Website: walmart
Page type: payment
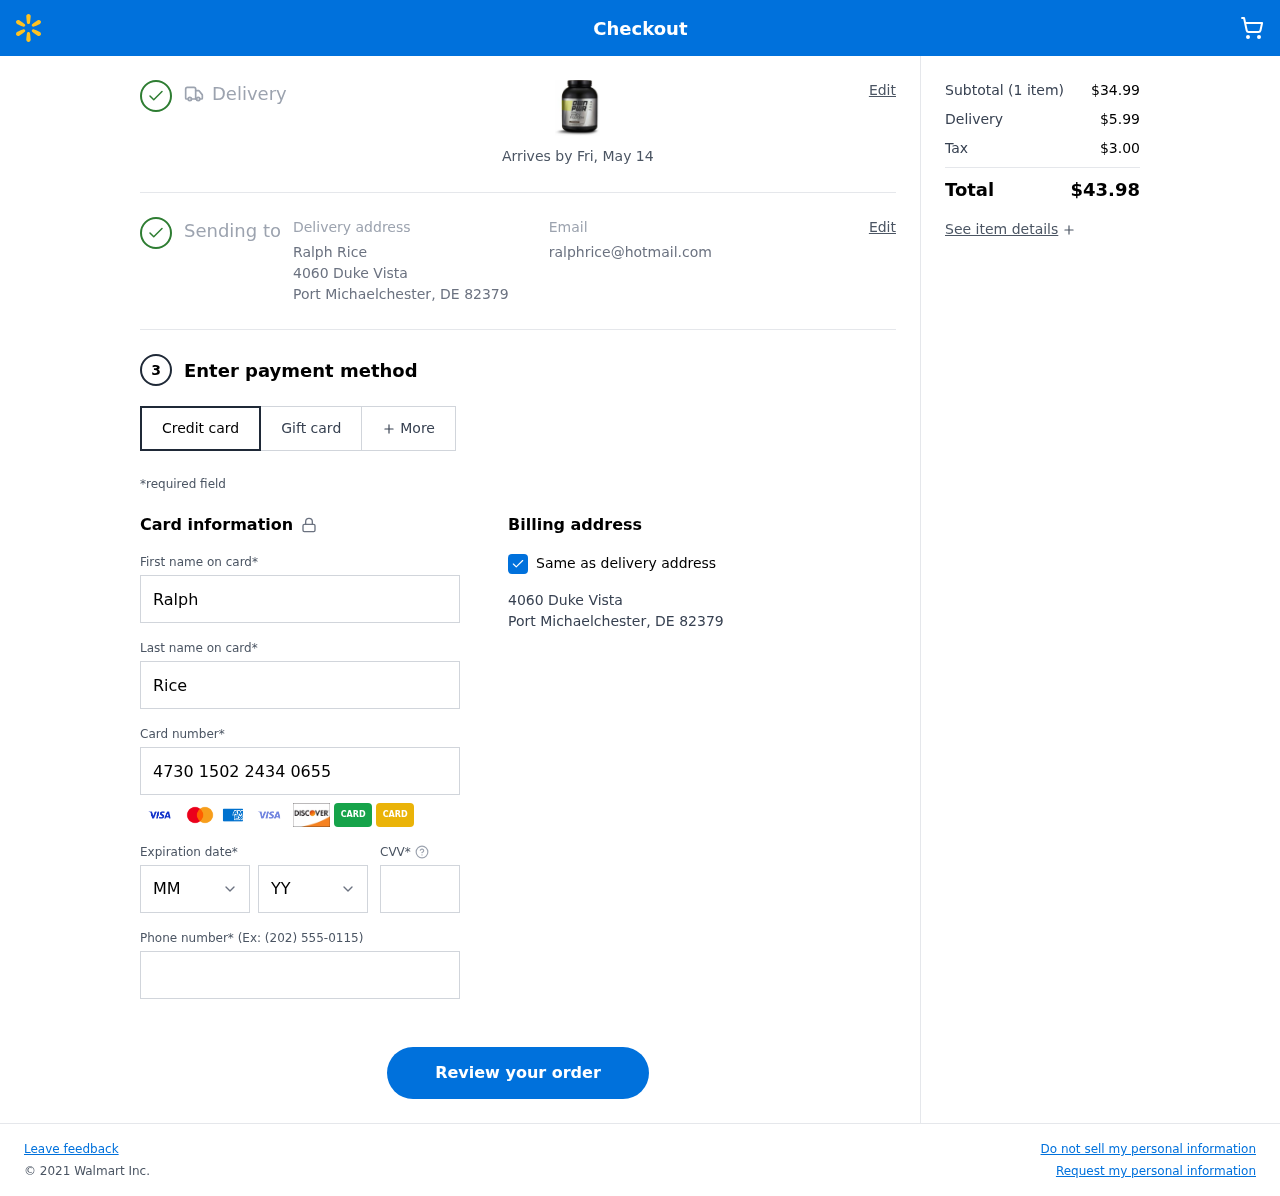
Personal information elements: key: PII_CARD_CVV
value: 124
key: PII_CARD_EXPIRY_MONTH
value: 04
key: PII_CARD_EXPIRY_YEAR
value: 30
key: PII_CARD_NUMBER
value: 4730 1502 2434 0655
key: PII_CITY
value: Port Michaelchester
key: PII_EMAIL
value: ralphrice@hotmail.com
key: PII_FIRSTNAME
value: Ralph
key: PII_FULLNAME
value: Ralph Rice
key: PII_LASTNAME
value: Rice
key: PII_PHONE
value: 5263236180
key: PII_POSTCODE
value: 82379
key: PII_STATE_ABBR
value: DE
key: PII_STREET
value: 4060 Duke Vista
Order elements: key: ORDER_DELIVERY_DATE
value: Arrives by Fri, May 14
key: ORDER_NUM_ITEMS
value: (1 item)
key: ORDER_SUBTOTAL
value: $34.99
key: ORDER_SHIPPING_COST
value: $5.99
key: ORDER_TAX
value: $3.00
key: ORDER_TOTAL
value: $43.98